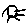
Label: sun